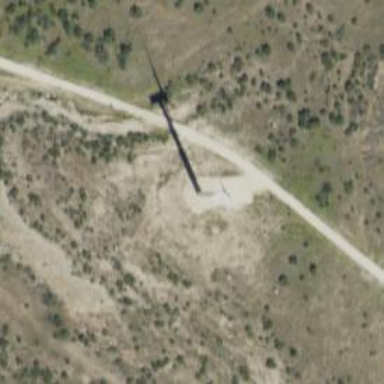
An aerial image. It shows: Wind generator in the form of horizontal axis wind turbine.